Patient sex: M
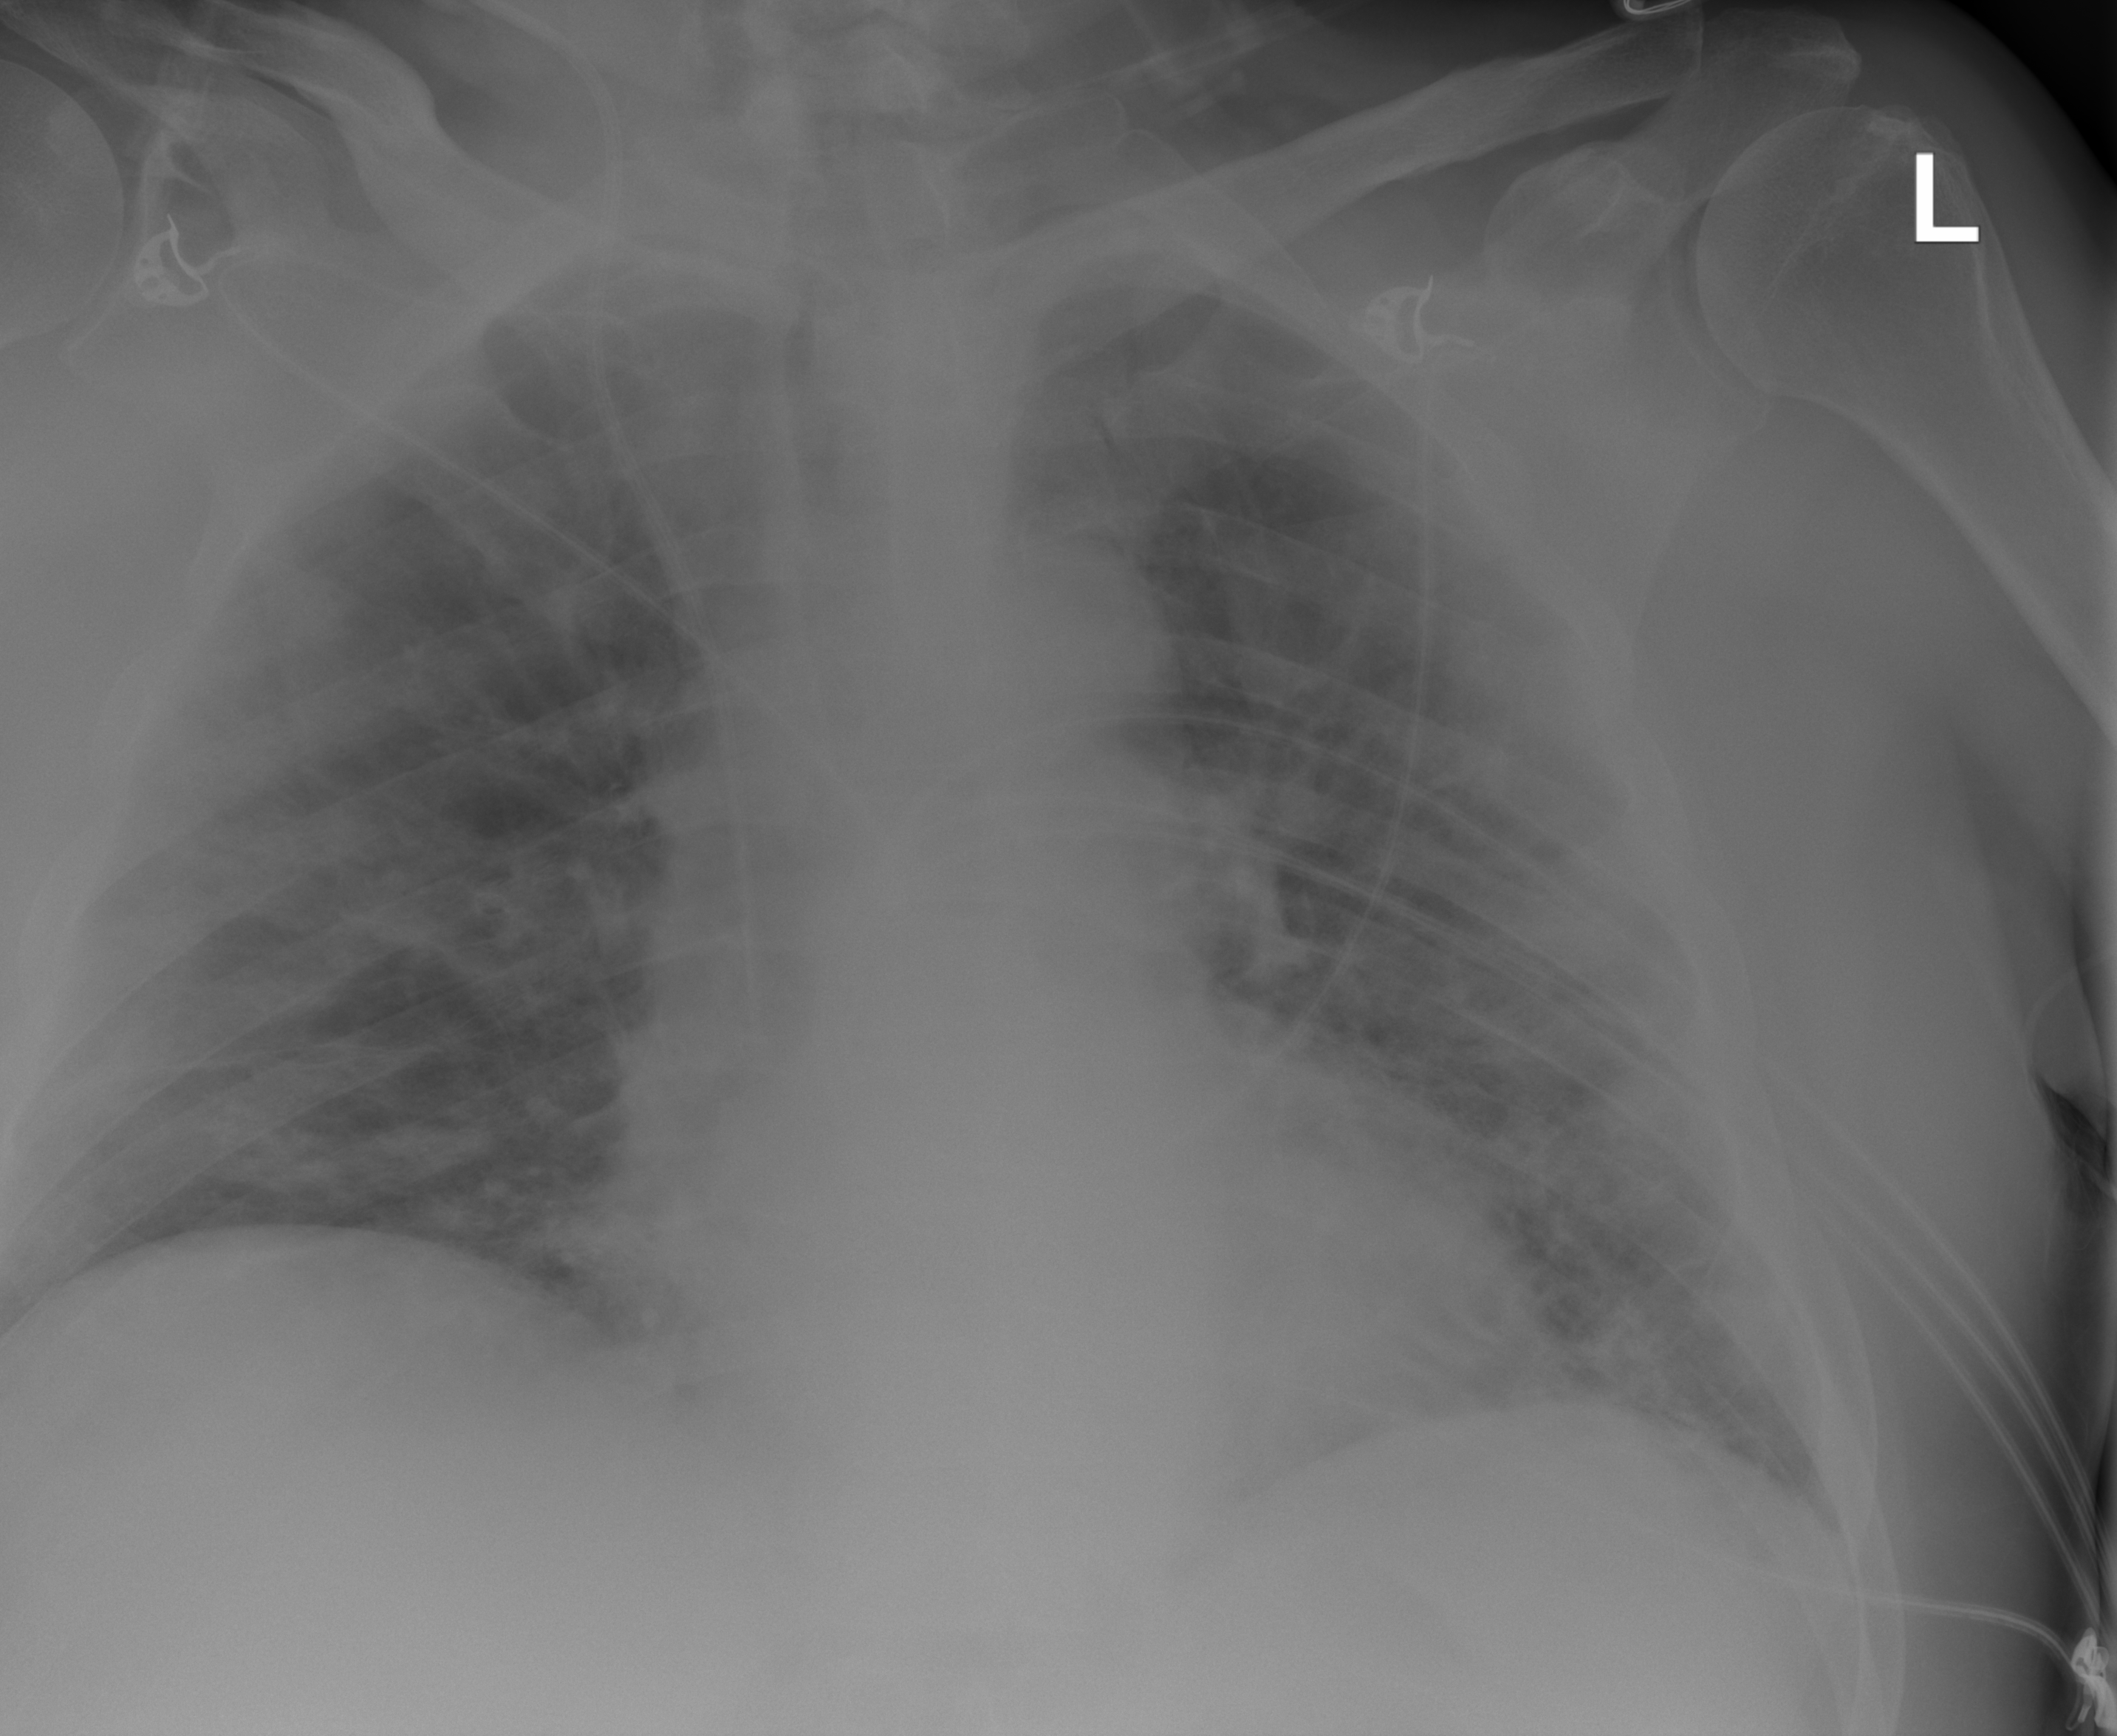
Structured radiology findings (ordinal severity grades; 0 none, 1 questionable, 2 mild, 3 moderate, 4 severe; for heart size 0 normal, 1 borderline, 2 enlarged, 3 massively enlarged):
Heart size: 1
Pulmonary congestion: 1
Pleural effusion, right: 0
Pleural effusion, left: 2
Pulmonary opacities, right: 2
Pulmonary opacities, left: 3
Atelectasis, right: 2
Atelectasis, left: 2